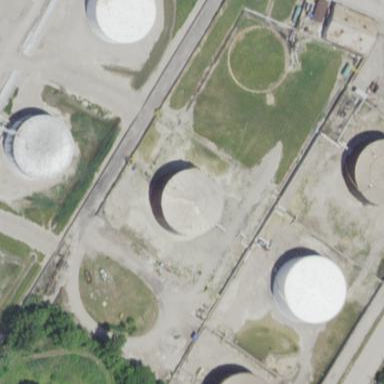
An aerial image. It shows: Industrial area designated for oil storage.